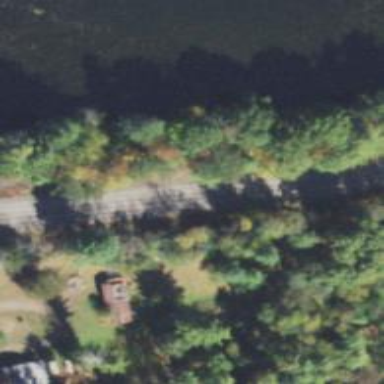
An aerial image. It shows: Railway siding with rails.